Question: I have a situation where i need to implement a custom tree cell renderer.
My specification is to have only a checkbox node and text for the parent node and not the folder icon that is used in the default tree cell renderer.
I achieved it through the following code snippet.
'''
public Component getTreeCellRendererComponent(JTree tree, Object value,
boolean selected, boolean expanded, boolean leaf, int row,
boolean hasFocus) {
JLabel l = (JLabel)renderer.getTreeCellRendererComponent(
tree, "", true, expanded, leaf, row, true);
l.setIcon(null);
l.setText(value.toString());
panel.removeAll();
panel.add(this, BorderLayout.WEST);
panel.add(l);
return panel;
}
'''
The screen shot of the result is like this .

Now you can see the grey area enclosing the text "One" .
Can you guide me as to clear the grey area ?
The output must look something that does not have the grey around the text.
:)
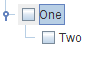
Answer: For this issue is there very simple workaround to 'setBackground' in 'TreeCellRenderer' with 'Color' that returns
'''
Color clr = UIManager.getColor("Tree.textForeground");
'''
<URL> from yesterday included